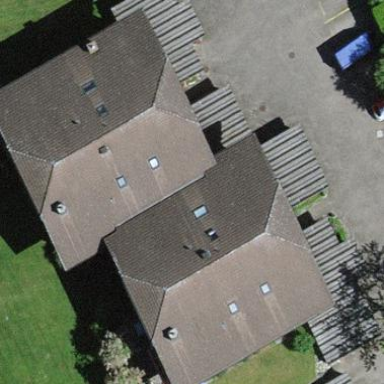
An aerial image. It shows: Terrace building.